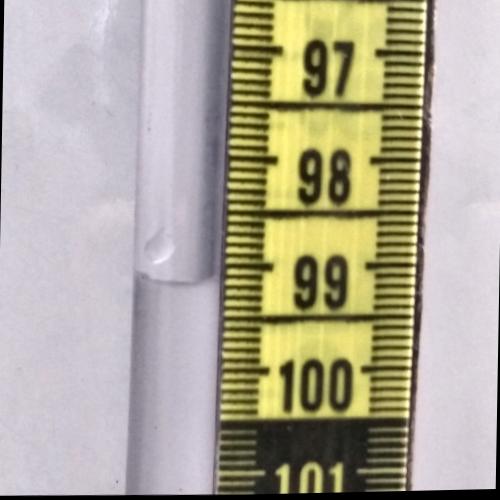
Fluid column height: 99.2 cm